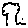
Label: tree